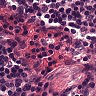
Metastatic tissue present: no